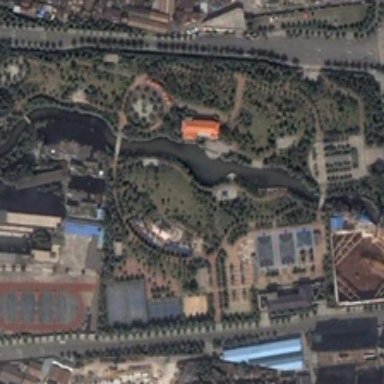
Many buildings are near a park with many green trees and a pond .